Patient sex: M
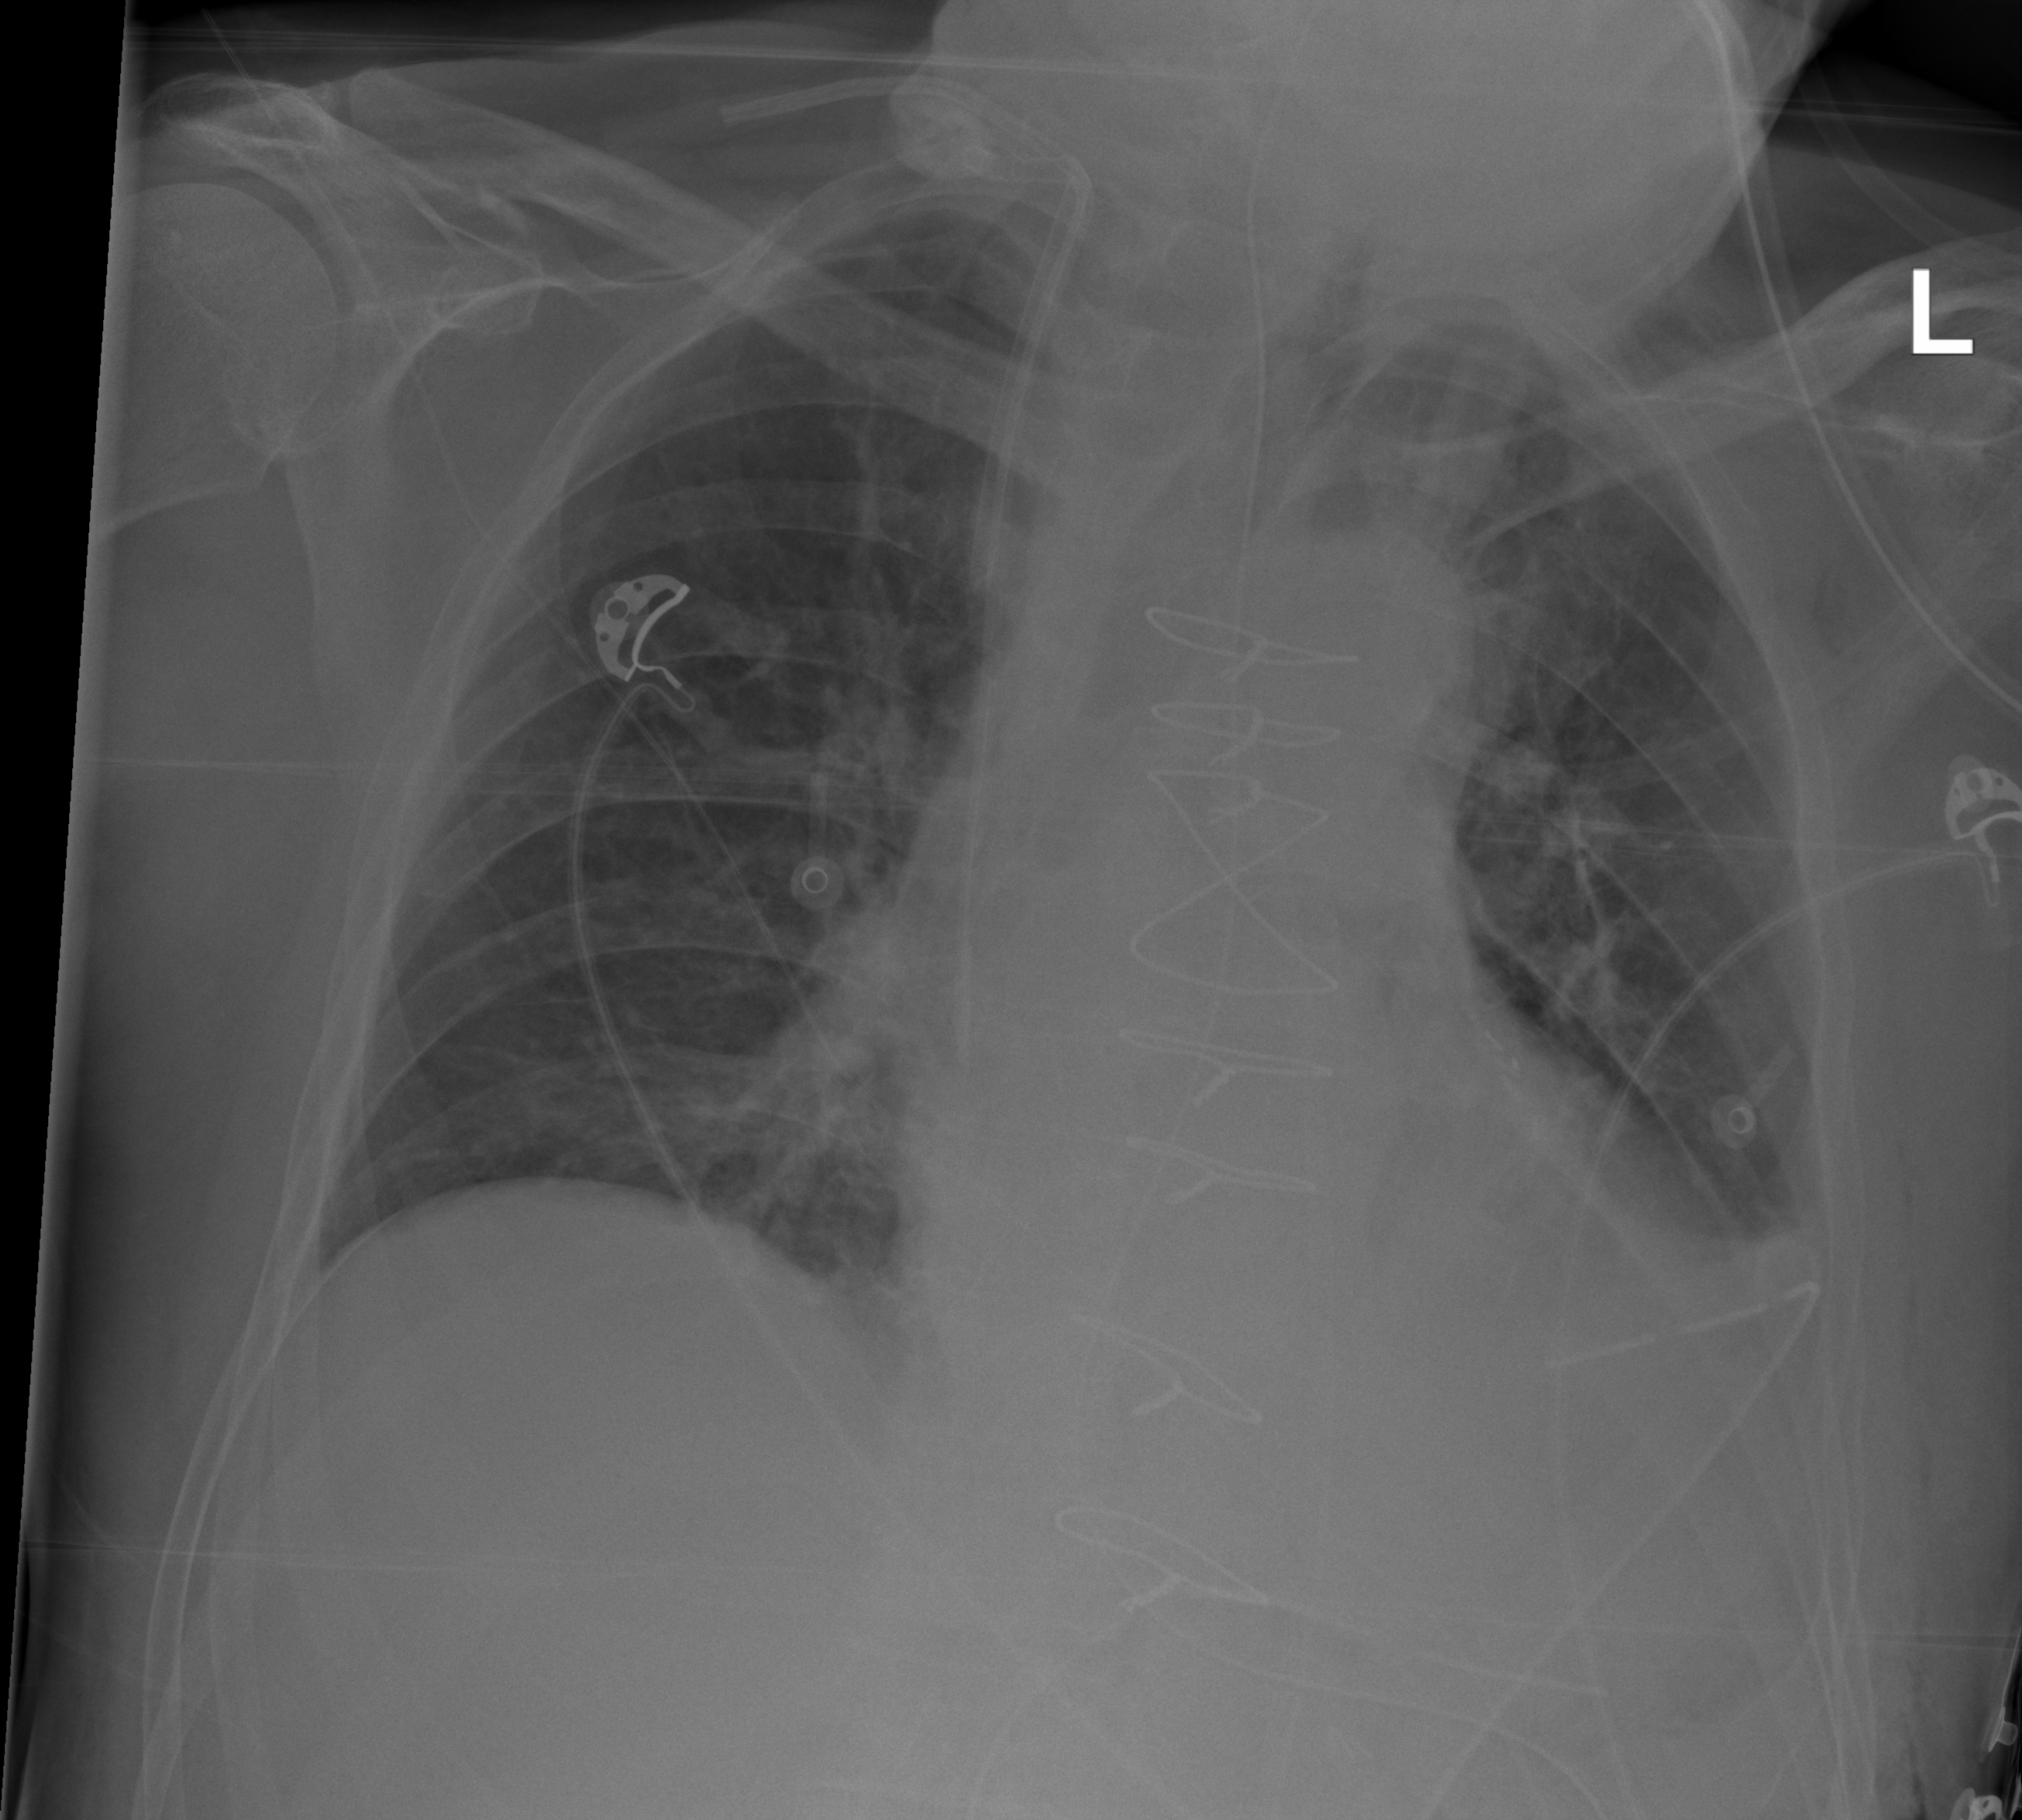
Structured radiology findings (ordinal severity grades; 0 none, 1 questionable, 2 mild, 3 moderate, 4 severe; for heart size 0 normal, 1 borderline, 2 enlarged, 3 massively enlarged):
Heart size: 2
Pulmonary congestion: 0
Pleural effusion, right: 0
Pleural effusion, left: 2
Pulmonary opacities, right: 0
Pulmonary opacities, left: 0
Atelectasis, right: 0
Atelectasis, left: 2